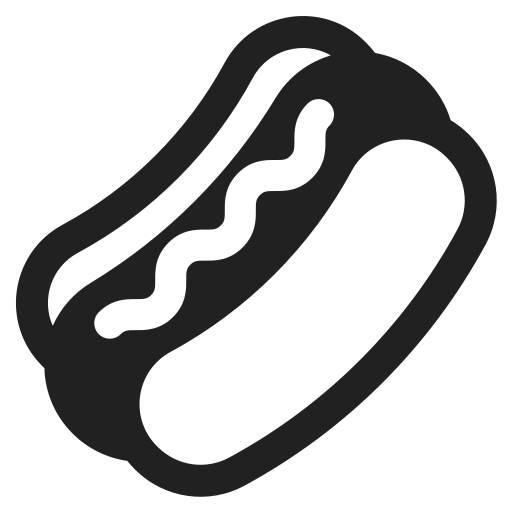
hot dog high contrast